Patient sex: M
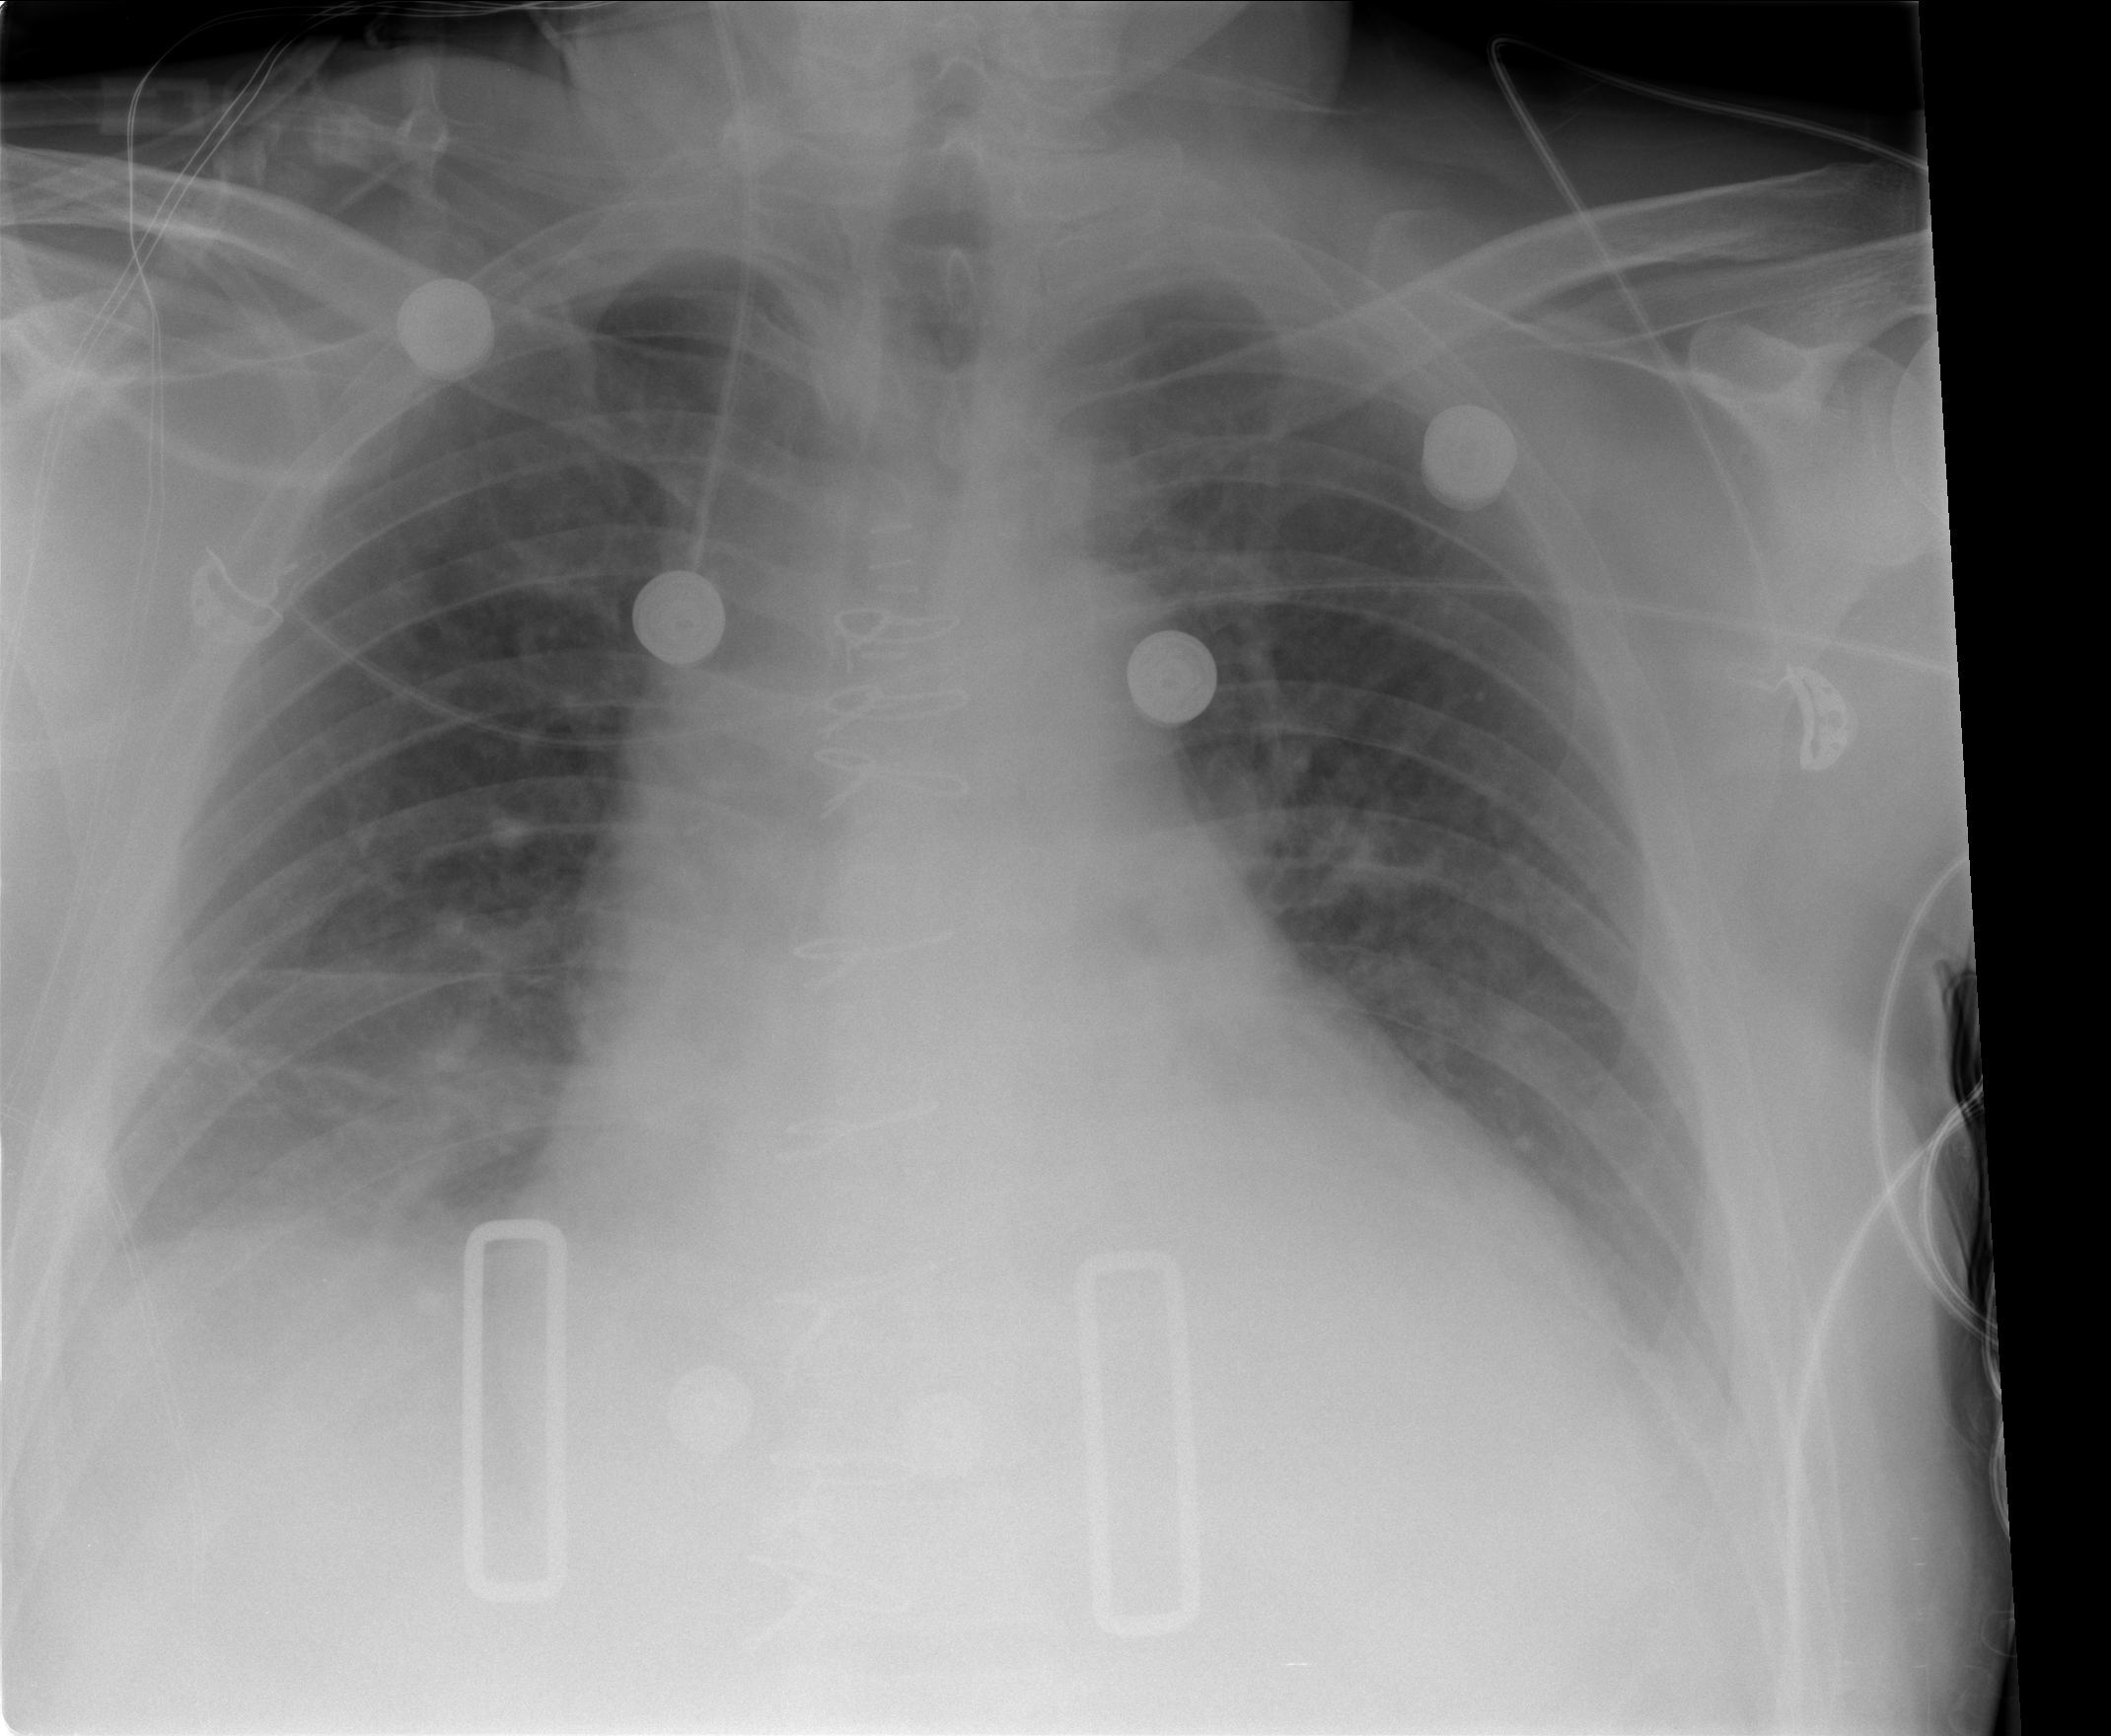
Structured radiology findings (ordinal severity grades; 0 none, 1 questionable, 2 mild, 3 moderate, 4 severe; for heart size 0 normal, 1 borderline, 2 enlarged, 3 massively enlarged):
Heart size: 2
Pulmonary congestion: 1
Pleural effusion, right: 1
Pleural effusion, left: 2
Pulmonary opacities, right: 0
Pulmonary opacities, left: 0
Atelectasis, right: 2
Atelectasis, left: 2